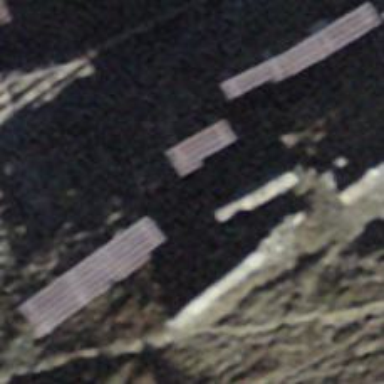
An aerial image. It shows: Snow fence that is man-made.